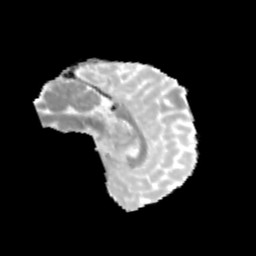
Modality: MD
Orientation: sagittal
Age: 13
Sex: male
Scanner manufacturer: siemens
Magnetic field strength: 3 T
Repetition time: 3.8 s
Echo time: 0.07 s